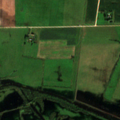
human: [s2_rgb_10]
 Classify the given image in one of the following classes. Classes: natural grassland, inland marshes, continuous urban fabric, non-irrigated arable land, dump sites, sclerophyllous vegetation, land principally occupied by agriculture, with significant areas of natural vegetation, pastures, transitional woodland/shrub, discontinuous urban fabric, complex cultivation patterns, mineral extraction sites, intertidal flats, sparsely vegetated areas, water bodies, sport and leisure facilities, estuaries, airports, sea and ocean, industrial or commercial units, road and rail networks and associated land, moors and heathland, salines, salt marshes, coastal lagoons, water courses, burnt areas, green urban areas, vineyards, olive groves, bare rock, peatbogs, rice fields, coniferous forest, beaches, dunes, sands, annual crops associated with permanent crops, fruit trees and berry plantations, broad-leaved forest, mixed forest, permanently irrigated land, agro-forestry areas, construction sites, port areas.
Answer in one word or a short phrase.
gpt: non-irrigated arable land, pastures, complex cultivation patterns, land principally occupied by agriculture, with significant areas of natural vegetation